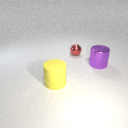
small red metal sphere to the right of large yellow rubber cylinder